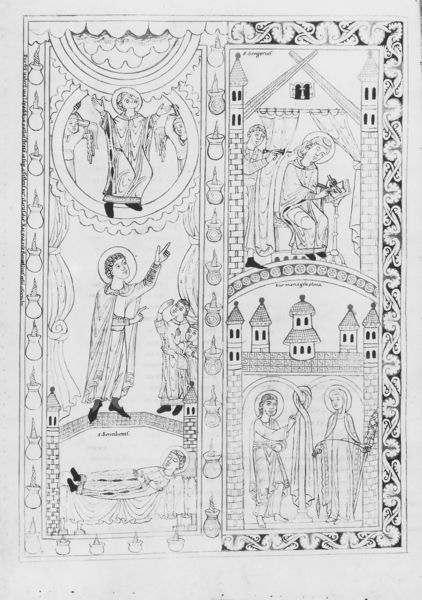
Titel: Zwiefaltener Codex / Chronicon Zwifaltense minus
Institution: Stuttgart, Württembergisches Landesmuseum
Schlagwörter: mann, menschen, stadt, finger, frau, grau, männer, schwarz, skizze, zeichnung, gebäude, haus, ornament, rahmen, tot, kirche, gewand, mantel, kreis, rund, turm, mauer, zeigefinger, zeigen, buch, burg, kloster, türme, schwarzweiß, nonne, bleistift, heiligenschein, nimbus, schreiben, mittelalter, religiös, hochzeit, heilige, kirchlich, schwebend, szenen, apostel, buchmalerei, zeigt, schwebt, skizze#, schwaruweiß